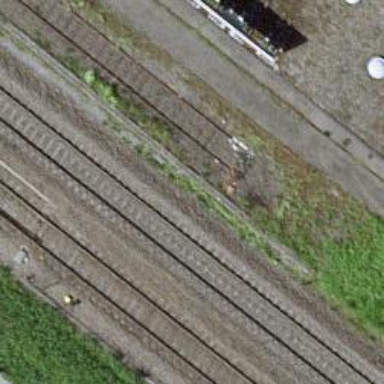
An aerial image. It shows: Railway buffer stop.